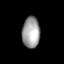
Tissue: lung
Cell type: Endothelial cells
Senescence score: 0.5485
Nuclear area (px): 540
Mean DAPI intensity: 158.961